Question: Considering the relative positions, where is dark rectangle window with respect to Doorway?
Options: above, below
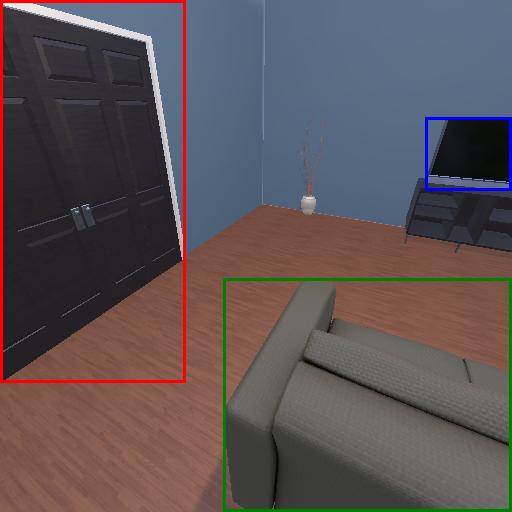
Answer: above